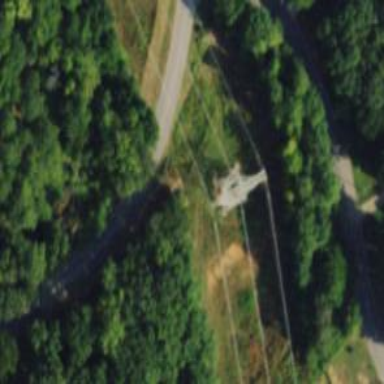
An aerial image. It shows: Lattice structure tower used for power transmission.